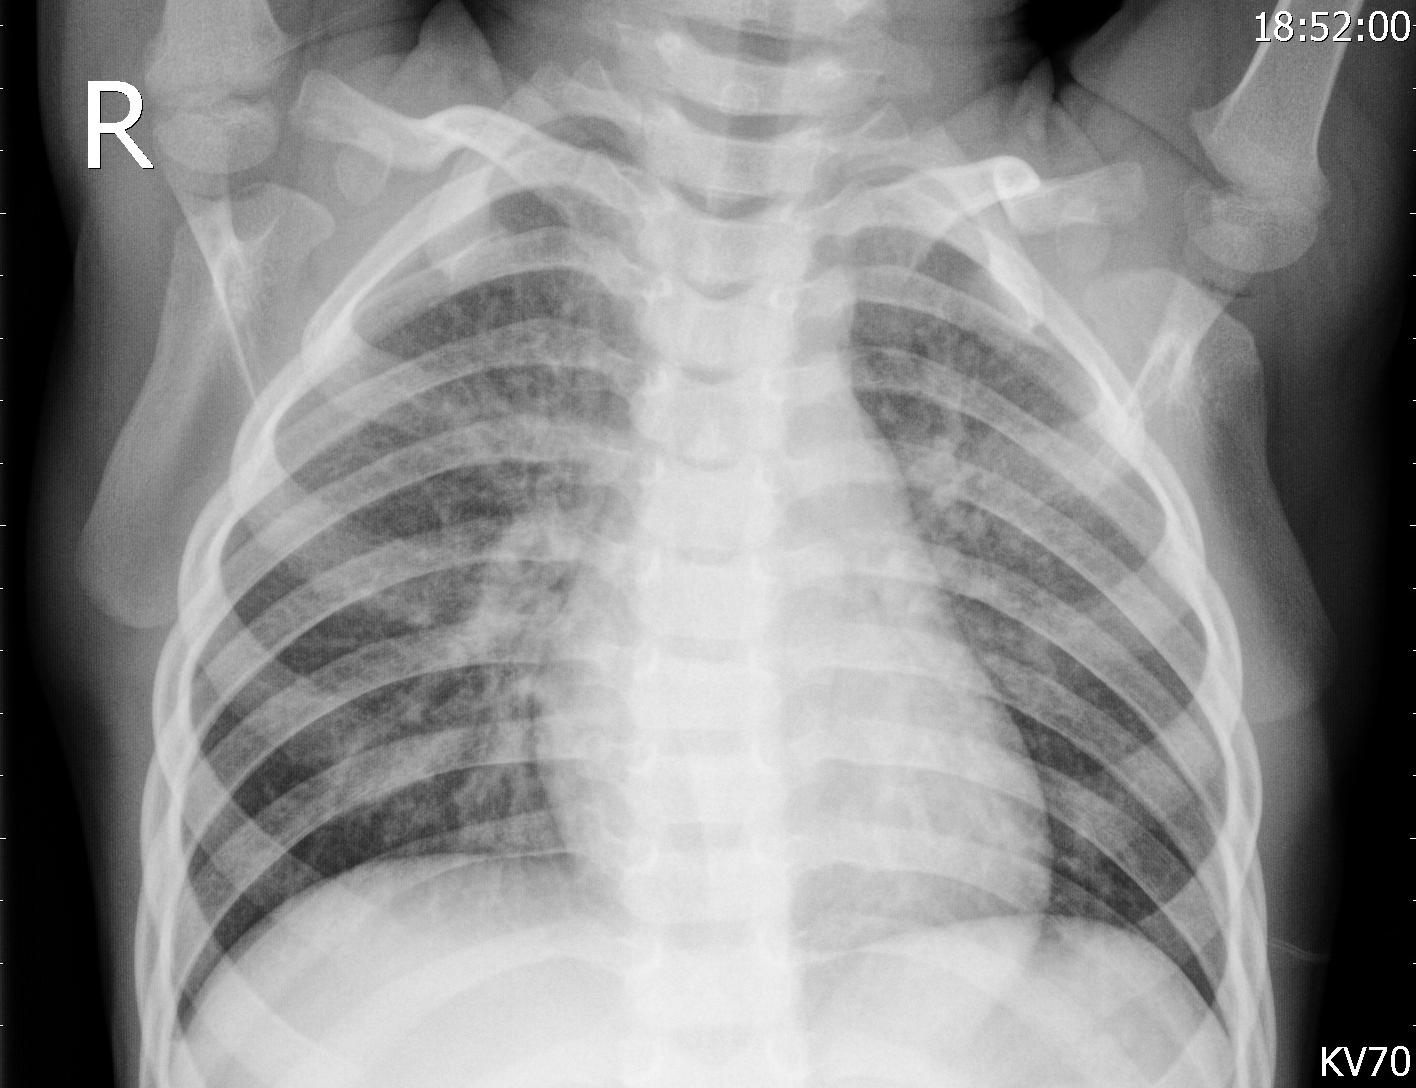
Diagnosis: PNEUMONIA